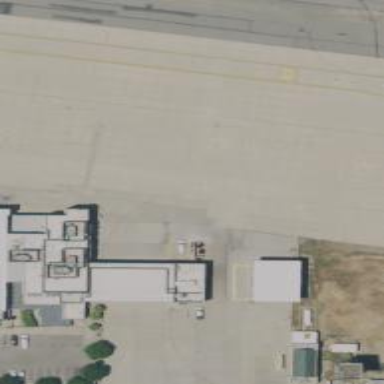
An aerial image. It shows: Image of helipad at airport.